Question: I'm trying to set up a fast numerical solver in Python for a differential problem of the form:

where 'r' is some constant.
I want to integrate A over some time period, t of interest. However, this is complicated by the fact that the dA/dt equation includes another variable B, which itself is described by an ODE dB/dt. B is actually a vector, but I've simplified the expression to try and highlight my problems more clearly.
I currently have a solution using a manual Euler method: ie compute dB/dt (then use 'B = B_previous + dB/dt * dt') and manually step along using a fixed time step size 'dt'. However, this is slow and unreliable. I imagine it would be far better to use the built-in ODE solvers in Numpy, but I'm not sure this is possible given the coupled nature of the problem I'm trying to solve?
Is this possible using Numpy 'odeint' or 'solve_ivp' please? And if so, can anyone suggest any pointers please! Thanks.
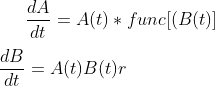
Answer: What you have is a coupled differential equation which are standard to solve using Runge kutta, Eulers, and many other methods. You can use this example to guide you in writting your python code:
<URL>
Keep in mind that that not all equations can be solved with ODEINT. If your ODE is a "stiff" ODE then you will have to choose your algorithm precisely. The definition of a stiff ODE is not completely defined but usually they arise if you have large or non-integral powers of your dependent variable in your ODE.
The first step in solving a coupled ODE though is to use standard methods. If they don't work then look into something else.